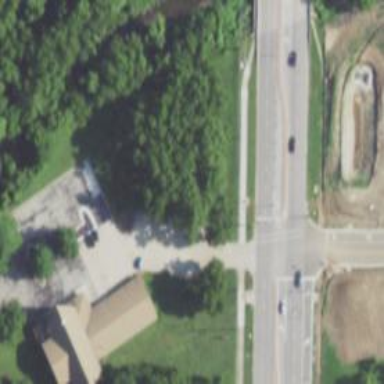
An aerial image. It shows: Solid stop line on the road marking.